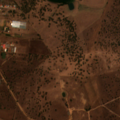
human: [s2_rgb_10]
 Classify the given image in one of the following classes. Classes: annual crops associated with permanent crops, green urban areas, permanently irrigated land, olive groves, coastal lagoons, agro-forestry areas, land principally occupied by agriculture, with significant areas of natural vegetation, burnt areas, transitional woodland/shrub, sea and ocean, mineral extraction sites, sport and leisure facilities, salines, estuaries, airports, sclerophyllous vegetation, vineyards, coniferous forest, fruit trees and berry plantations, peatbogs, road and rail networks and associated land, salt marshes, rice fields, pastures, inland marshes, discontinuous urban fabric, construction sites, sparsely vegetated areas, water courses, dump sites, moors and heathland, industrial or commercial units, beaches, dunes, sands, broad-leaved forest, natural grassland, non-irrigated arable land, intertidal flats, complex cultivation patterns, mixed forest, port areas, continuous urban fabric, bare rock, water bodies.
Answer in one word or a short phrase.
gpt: non-irrigated arable land, permanently irrigated land, complex cultivation patterns, agro-forestry areas